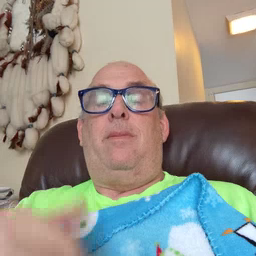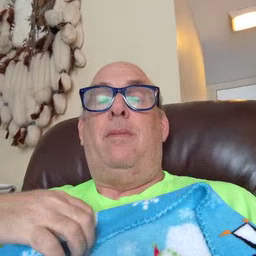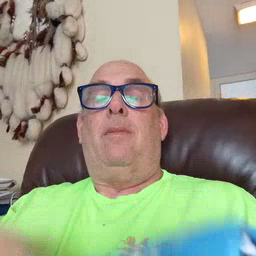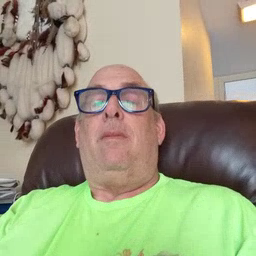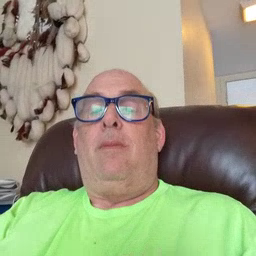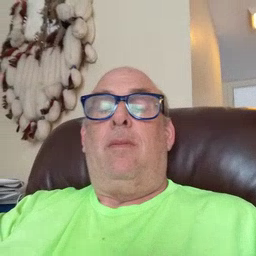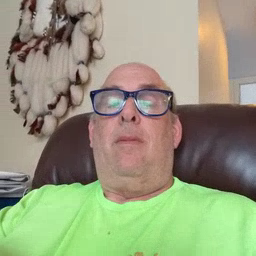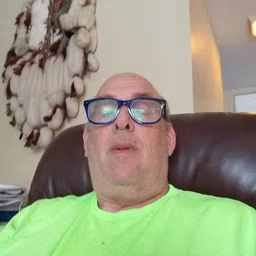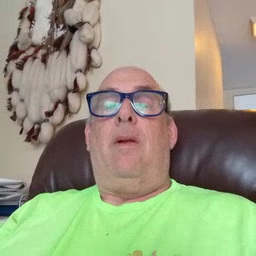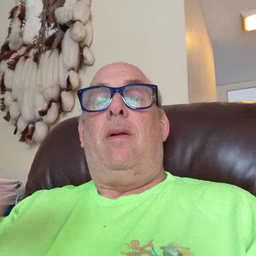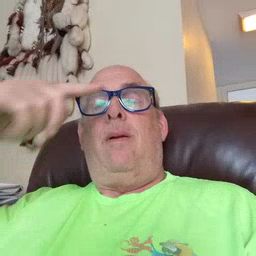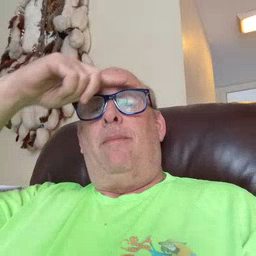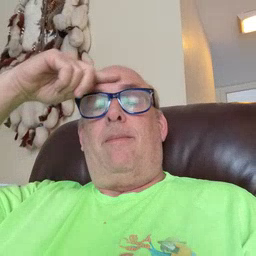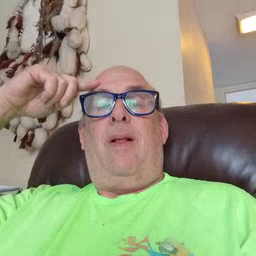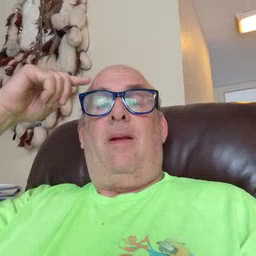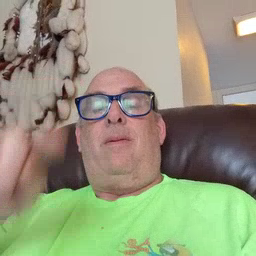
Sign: black